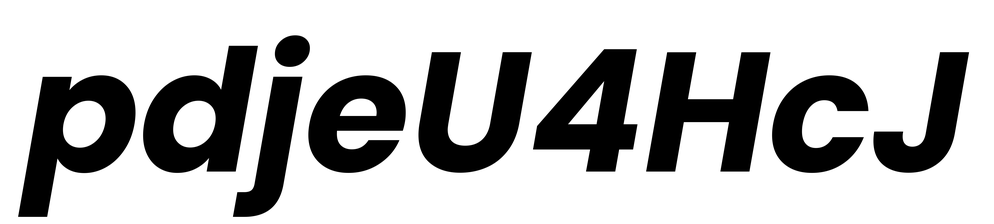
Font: Poppins-BoldItalic